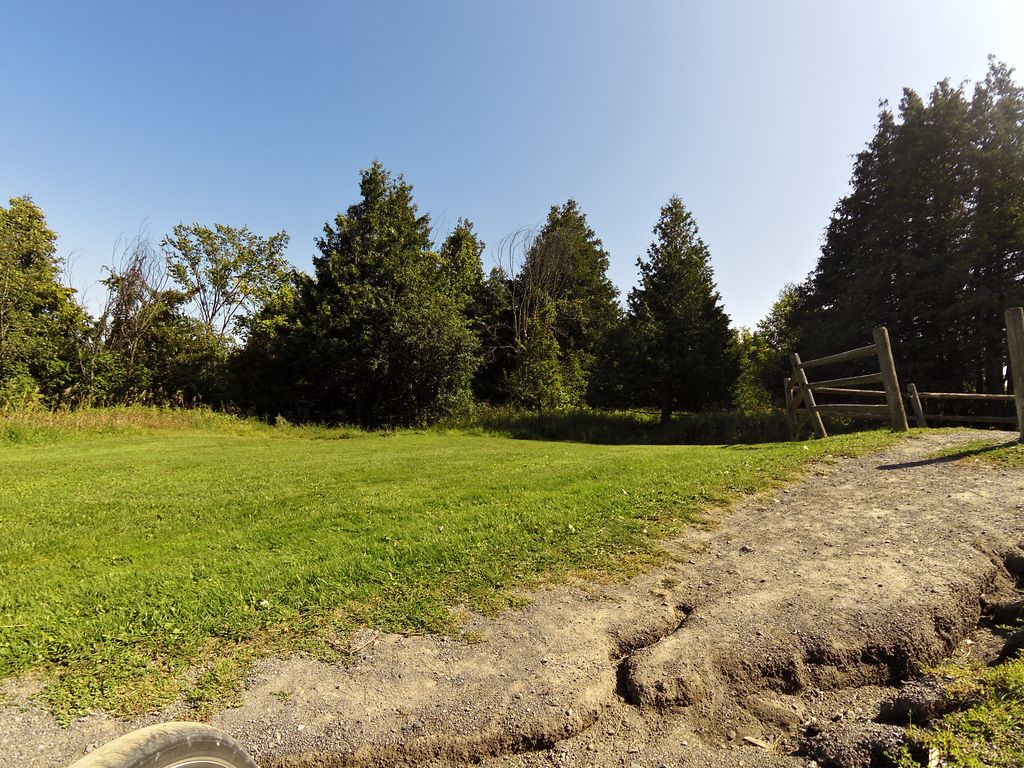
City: ottawa-gatineau